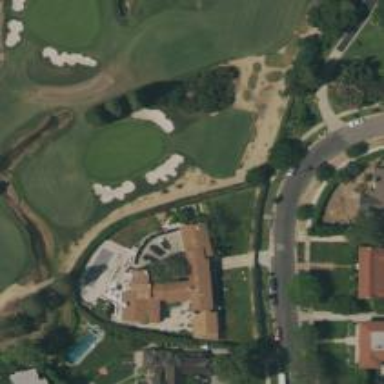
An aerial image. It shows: Pathway for golfing.